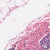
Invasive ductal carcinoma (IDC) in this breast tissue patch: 0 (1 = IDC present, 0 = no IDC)